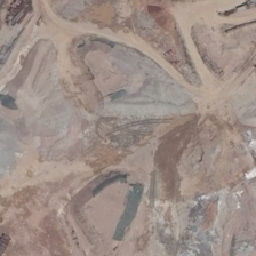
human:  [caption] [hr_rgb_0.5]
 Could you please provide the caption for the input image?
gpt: a very big wasteland .

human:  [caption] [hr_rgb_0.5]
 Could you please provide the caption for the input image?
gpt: a lot of broken stone and waste are in the bare land .

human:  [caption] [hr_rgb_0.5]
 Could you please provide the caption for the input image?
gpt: Do you have wheel marks?

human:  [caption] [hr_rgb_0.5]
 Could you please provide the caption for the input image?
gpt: lot of broken stone and waste are in the bare land .

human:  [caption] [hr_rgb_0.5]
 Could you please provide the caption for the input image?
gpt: Do you have a bicycle print?